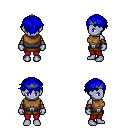
a pixel art fantasy rpg character, female body template, dark elf, purple skin, leather chest armor, red pants, blue short bangs hairstyle, iron tiara, cloth bracers, four views (front, back, left, right), 2x2 character sprite sheet, small pixel art, hard edges, no anti-aliasing